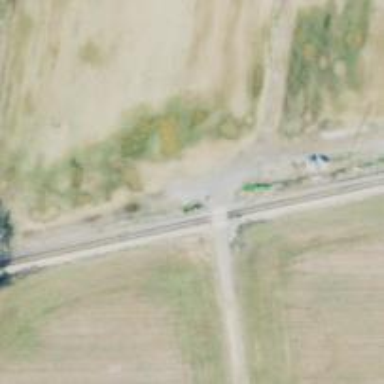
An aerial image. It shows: Level crossing along the railway.